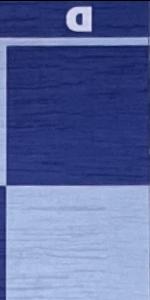
Label: Empty